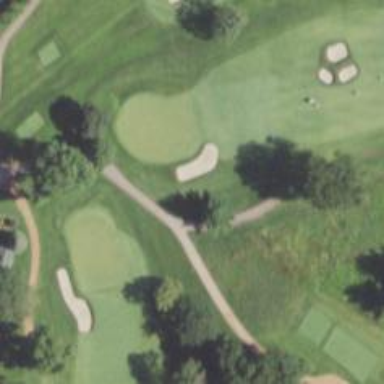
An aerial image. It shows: Pathway for golfing.